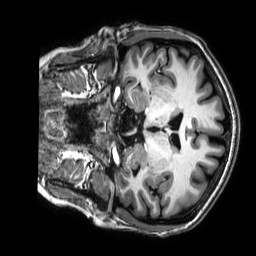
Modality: T1w
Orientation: coronal
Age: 29
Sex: female
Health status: healthy
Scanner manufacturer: philips
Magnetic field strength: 3 T
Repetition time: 0.009 s
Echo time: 0.003996 s